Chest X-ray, PA view. Patient: 49 years old, sex F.
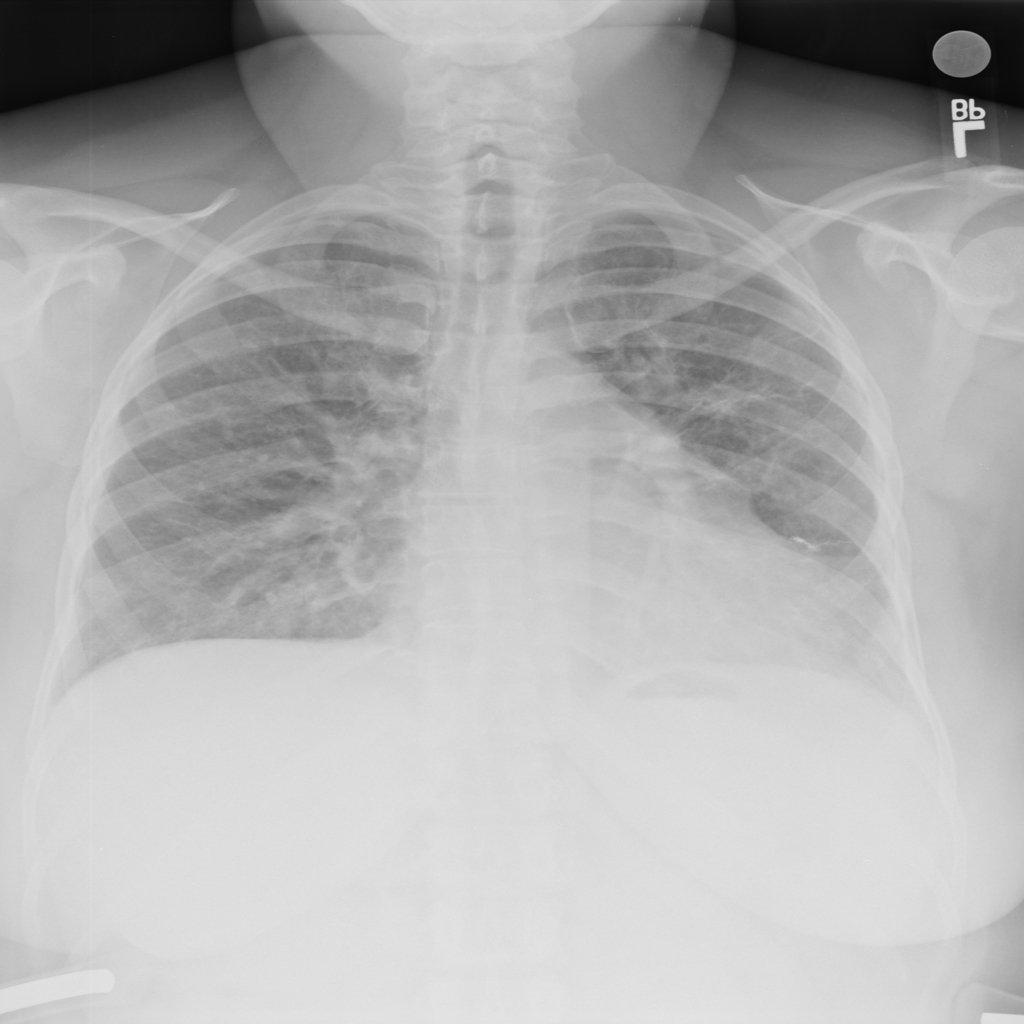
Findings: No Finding